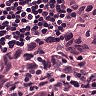
Metastatic tissue present: yes